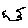
Label: zigzag